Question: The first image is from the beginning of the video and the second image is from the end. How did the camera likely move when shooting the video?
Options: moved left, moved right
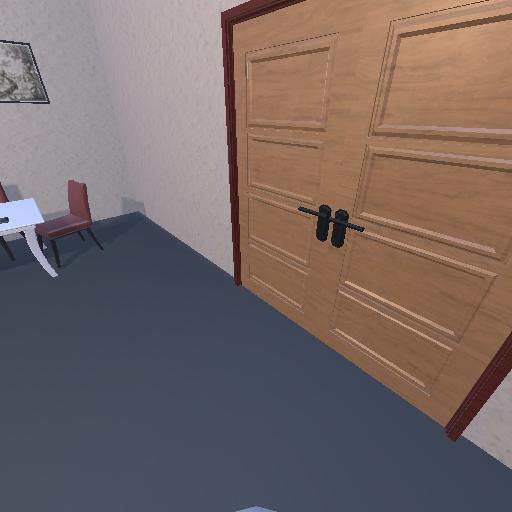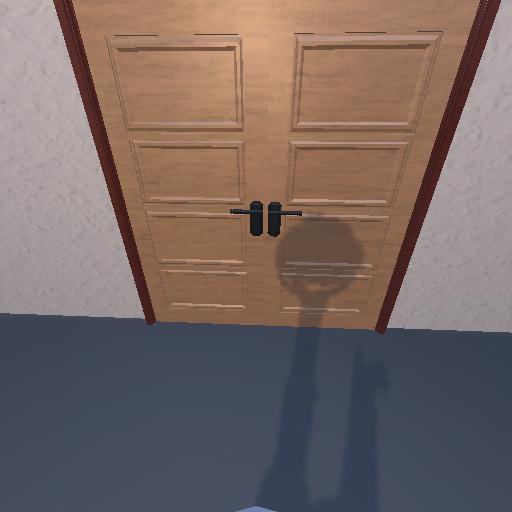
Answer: moved left